Current action and preconditions to check: trajectory_clear

Your task: For each precondition in the list above, predict whether it will hold at this action.

Consider the current scene as observed from the mobile robot's camera, and analyze the predicted future states of all dynamic agents (e.g., people, animals, vehicles, or any moving entities) within the NEXT SECOND.

IMPORTANT: Only answer "very likely" if you are absolutely certain—based on strong, clear evidence—that a dynamic agent will violate the precondition in the predicted future state. Do NOT answer "very likely" for unlikely, ambiguous, or low-probability risks.

Ask yourself for each precondition: Is there a high probability, with clear and convincing evidence, that the predicted future states of any dynamic agent will interfere with the predicted future state of the currently executing action within the NEXT SECOND, causing that precondition to fail?

Assess the risk level based on these predictions. Use "likely" or "very likely" if motions create a clear risk of interference.

Use "neutral" or "improbable" if agents are nearby but their predicted paths are clearly diverging or non-conflicting.

Failure Risk Categories: "very improbable", "improbable", "neutral", "likely", "very likely"

Answer Format: Output ONLY the probability_of_failure value from these categories: "very improbable", "improbable", "neutral", "likely", "very likely"

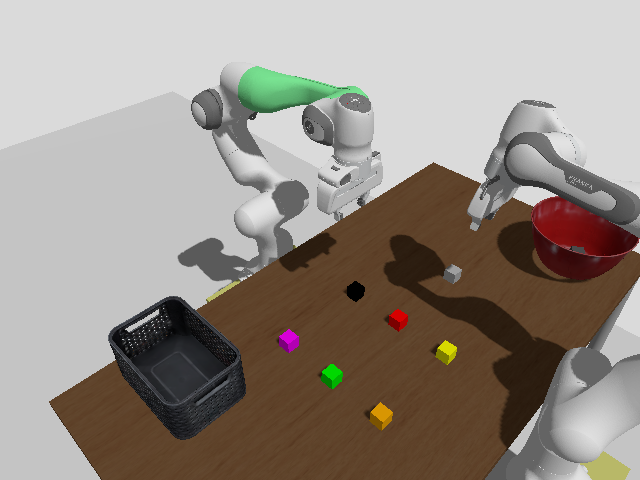

Answer: improbable